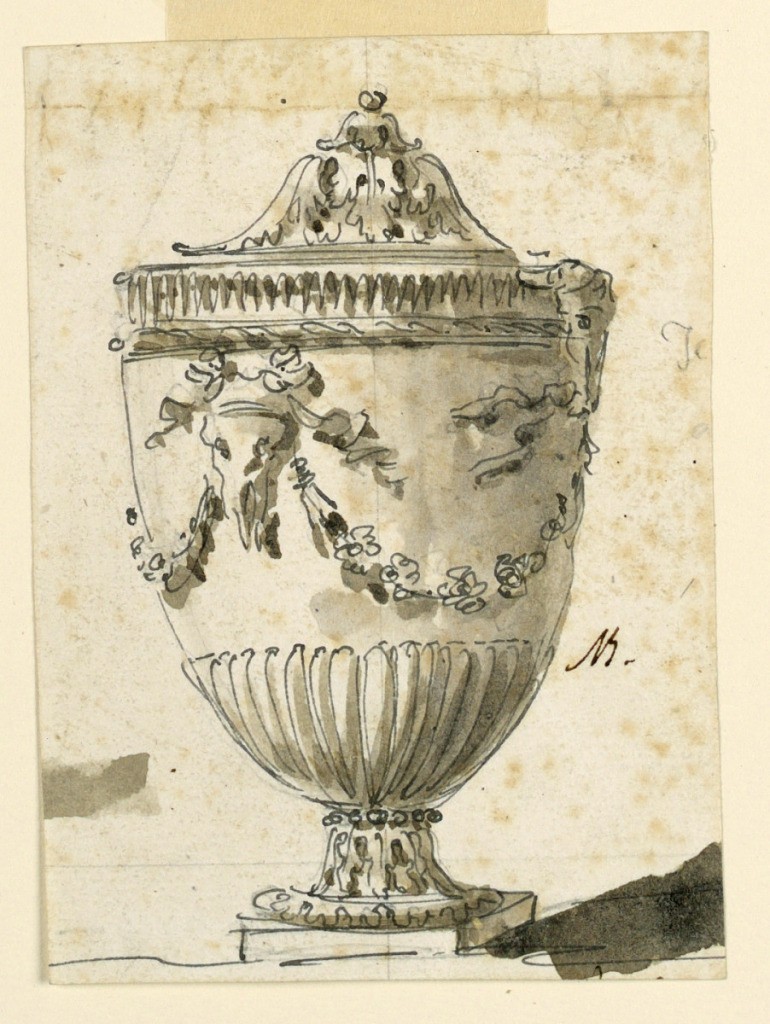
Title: Design for an Urn
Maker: Giuseppe Barberi, Italian, 1746–1809
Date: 1775–1800
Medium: Graphite, pen and black ink, brush and gray wash on paper
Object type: Drawing
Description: Elevation of an urn decorated with bucranium, swags and gadrooning at lower half.